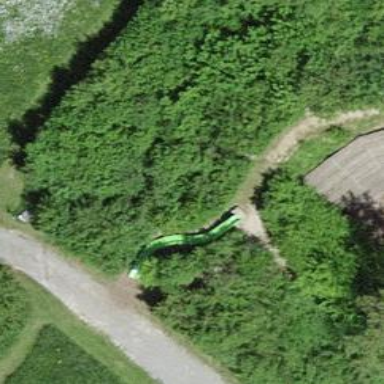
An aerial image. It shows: Playground featuring slide.